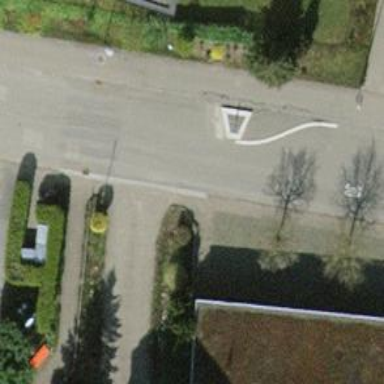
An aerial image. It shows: Chicane for traffic calming.